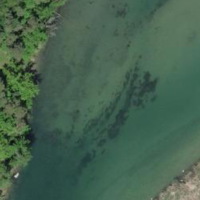
EUNIS habitat code: 15
Species observed at this site:
Tinca tinca
Squalius cephalus